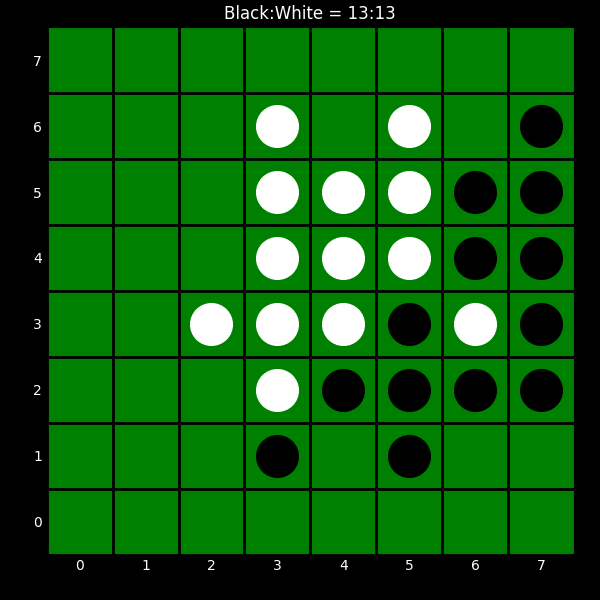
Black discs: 13
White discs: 13